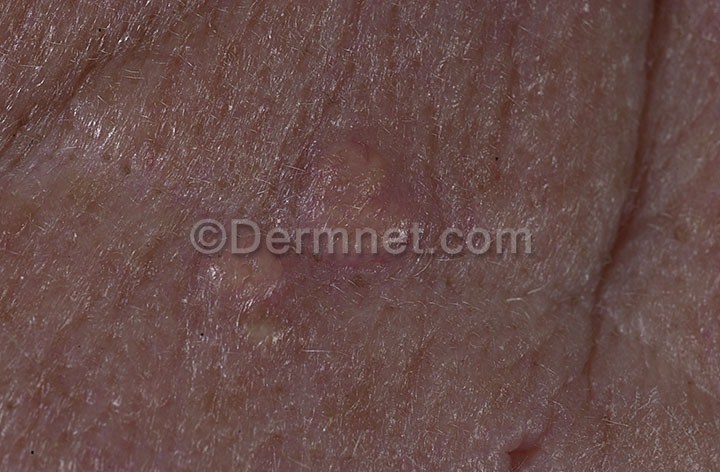
Disease: Seborrheic Keratoses and other Benign Tumors